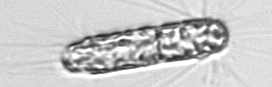
Label: Corethron_hystrix